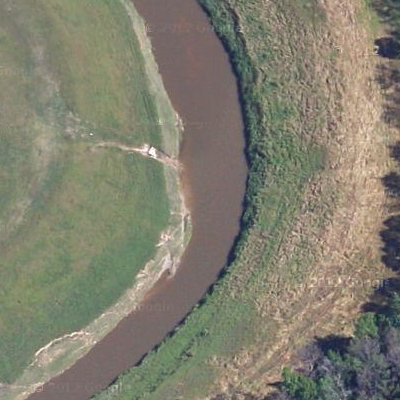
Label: RiverLake